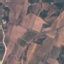
Label: PermanentCrop